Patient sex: F
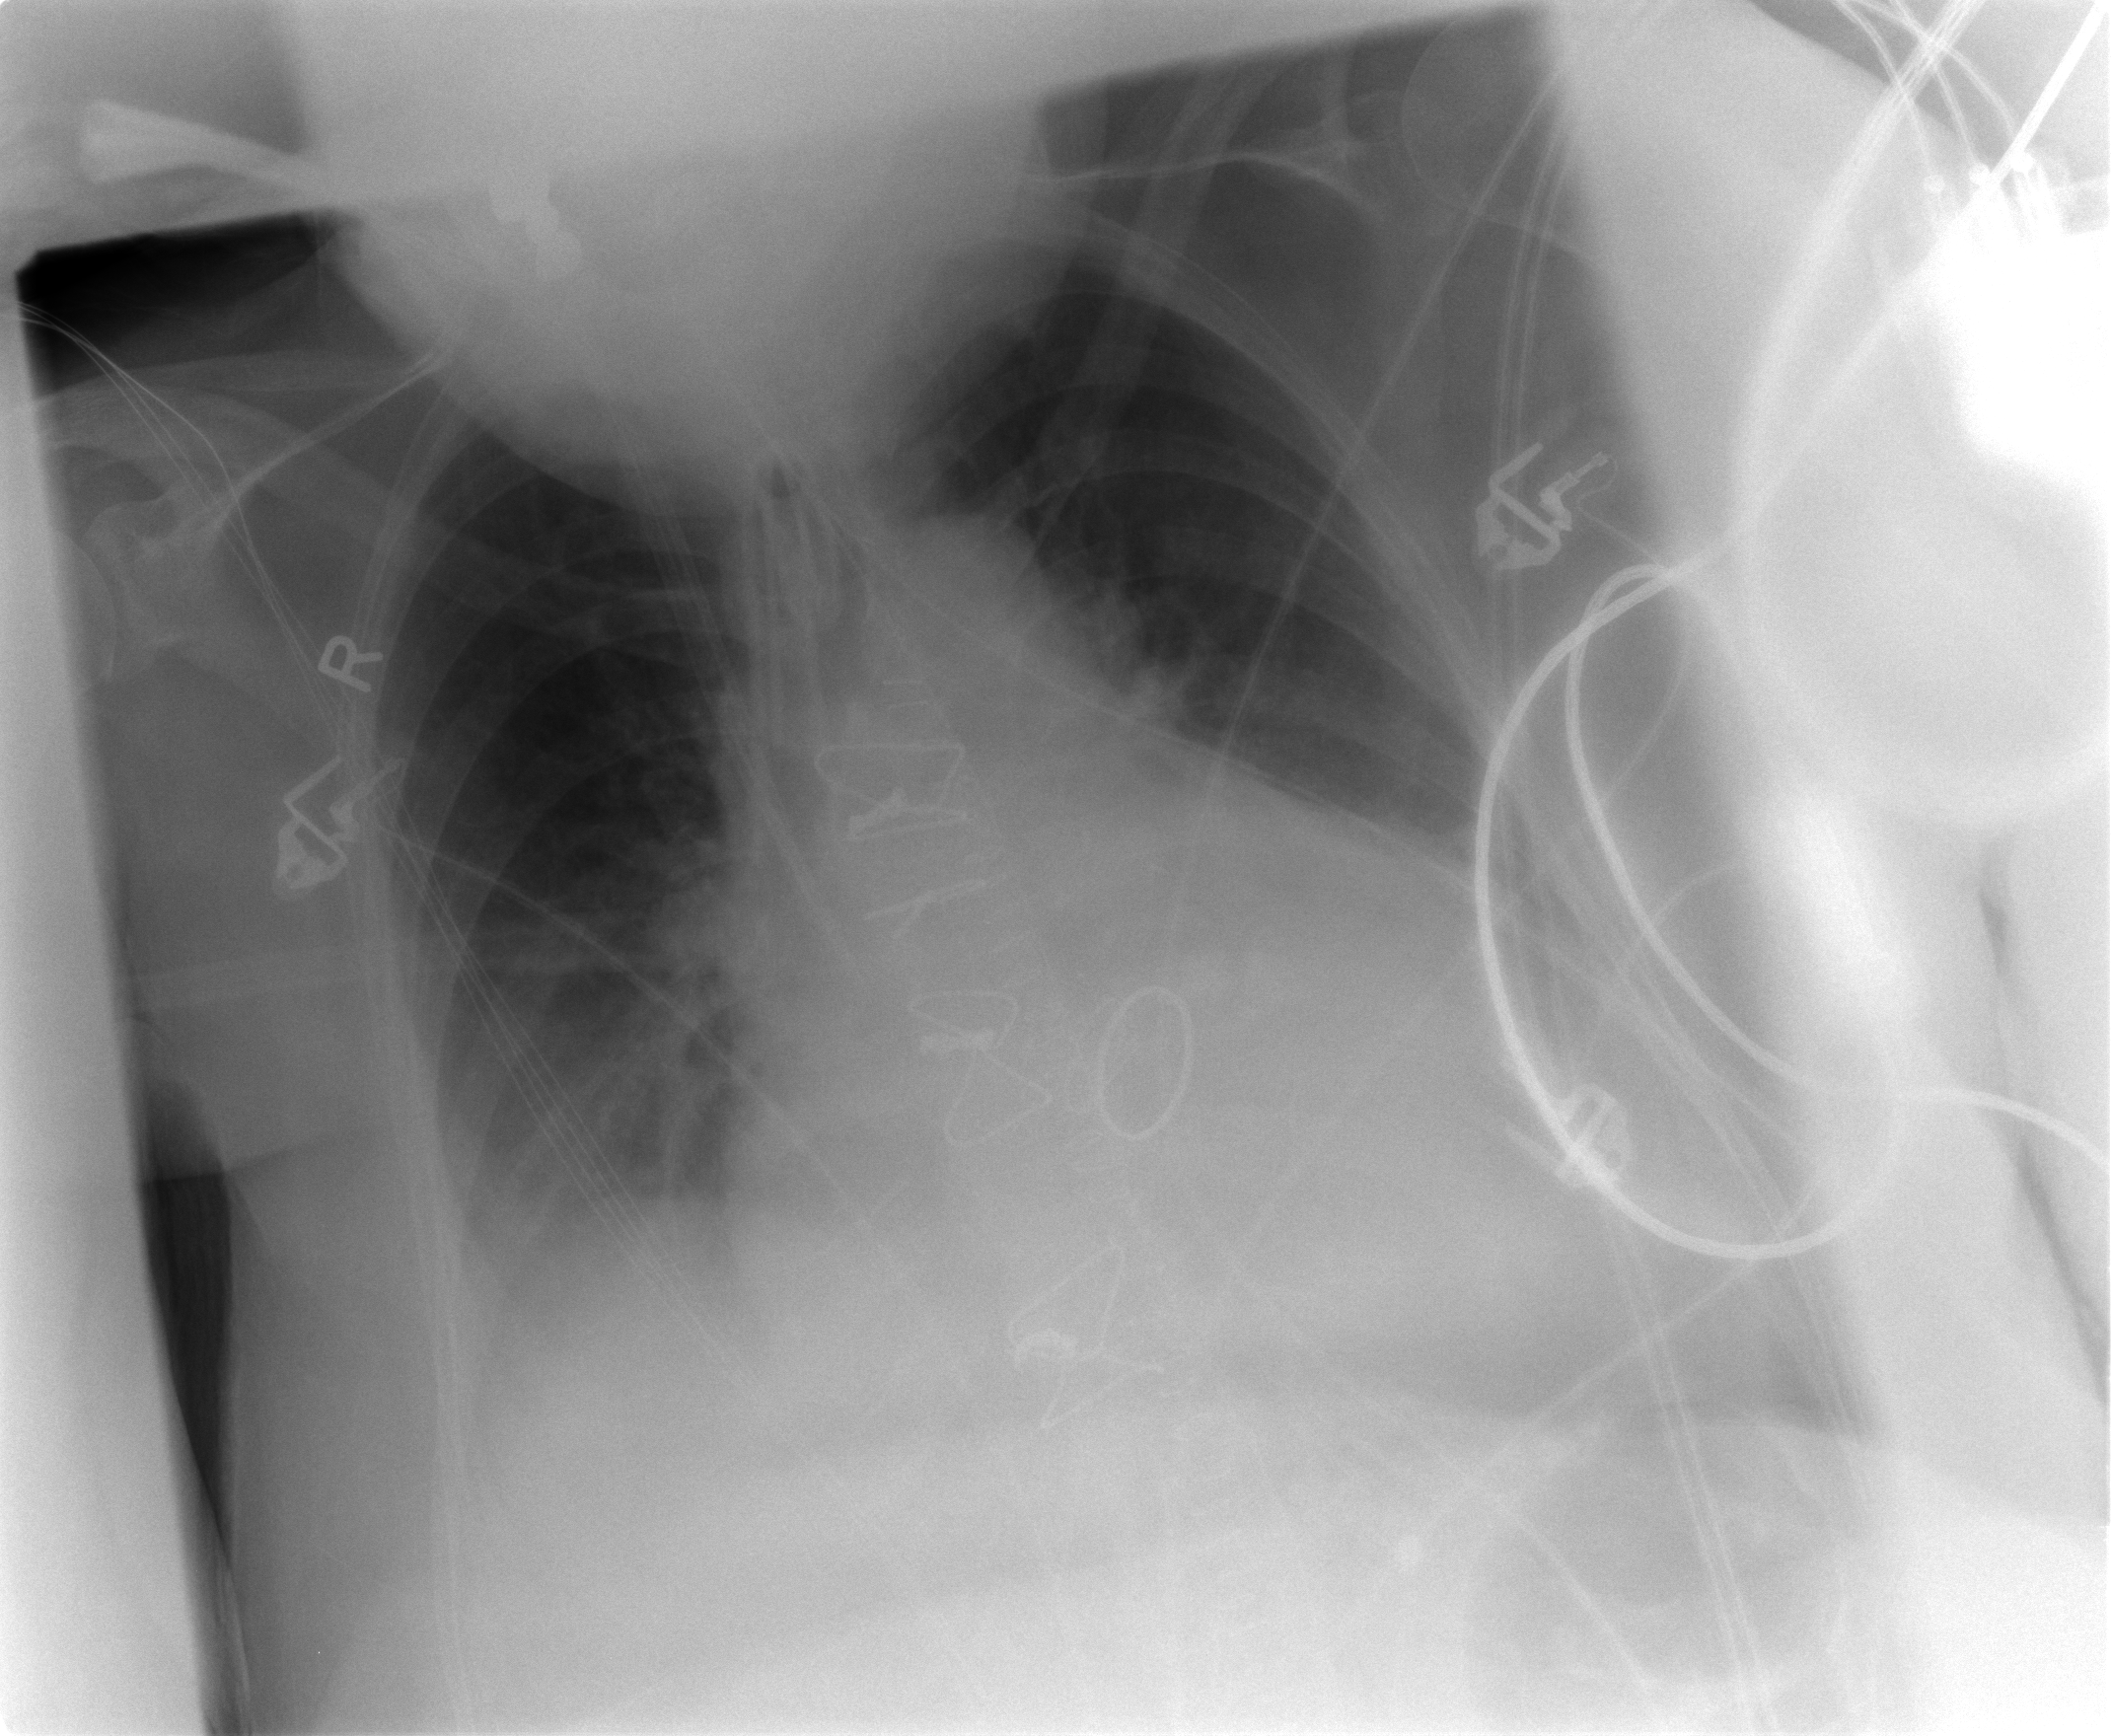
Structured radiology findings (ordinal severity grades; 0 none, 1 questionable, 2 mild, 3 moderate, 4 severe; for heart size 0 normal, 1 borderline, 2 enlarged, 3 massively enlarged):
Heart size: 2
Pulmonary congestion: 1
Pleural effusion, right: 2
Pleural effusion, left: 1
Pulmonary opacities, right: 0
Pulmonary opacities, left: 0
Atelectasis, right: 2
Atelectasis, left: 2